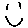
Label: smiley face